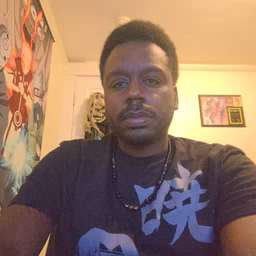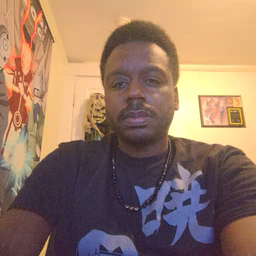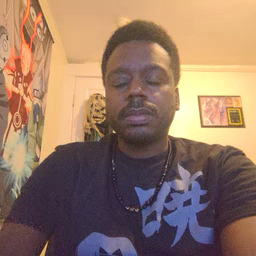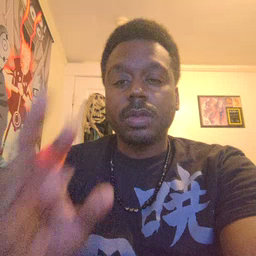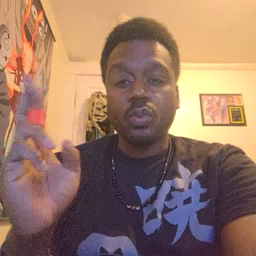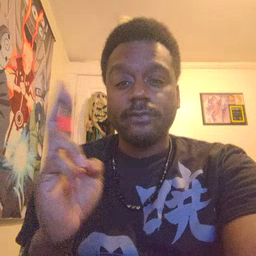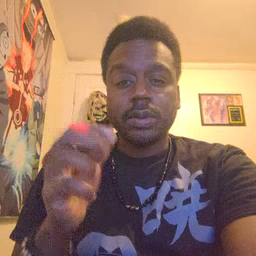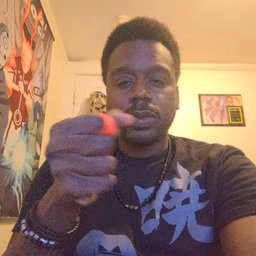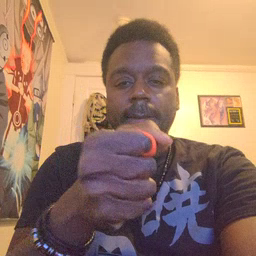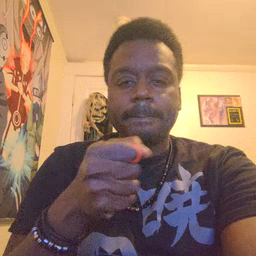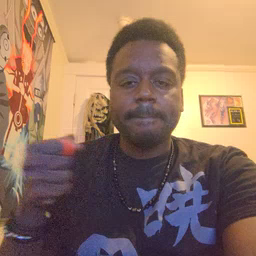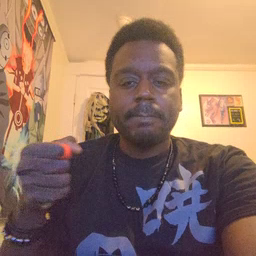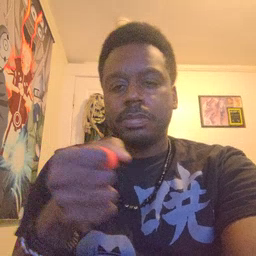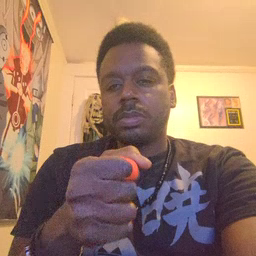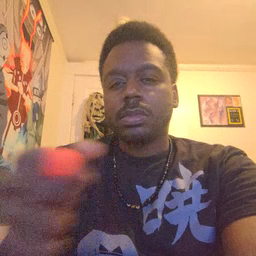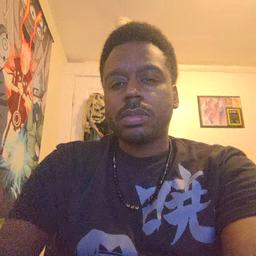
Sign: refrigerator